Question: this question is a follow-up of my <URL>.
i'm just trying to white-fill an area 10% bigger than a simple polygon with ggplot2. maybe i'm grouping things wrong? here's a photo of the spike with reproducible code below

'''
# reproducible example
library(rgeos)
library(maptools)
library(raster)
shpct.tf <- tempfile() ; td <- tempdir()
download.file(
"ftp://ftp2.census.gov/geo/pvs/tiger2010st/09_Connecticut/09/tl_2010_09_state10.zip" ,
shpct.tf ,
mode = 'wb'
)
shpct.uz <- unzip( shpct.tf , exdir = td )
# read in connecticut
ct.shp <- readShapePoly( shpct.uz[ grep( 'shp$' , shpct.uz ) ] )
# box outside of connecticut
ct.shp.env <- gEnvelope( ct.shp )
ct.shp.out <- as( 1.2 * extent( ct.shp ), "SpatialPolygons" )
# difference between connecticut and its box
ct.shp.env.diff <- gDifference( ct.shp.env , ct.shp )
ct.shp.out.diff <- gDifference( ct.shp.out , ct.shp )
library(ggplot2)
# prepare both shapes for ggplot2
f.ct.shp <- fortify( ct.shp )
env <- fortify( ct.shp.env.diff )
outside <- fortify( ct.shp.out.diff )
# create all layers + projections
plot <- ggplot(data = f.ct.shp, aes(x = long, y = lat)) #start with the base-plot
layer1 <- geom_polygon(data=f.ct.shp, aes(x=long,y=lat), fill='black')
layer2 <- geom_polygon(data=env, aes(x=long,y=lat,group=group), fill='white')
layer3 <- geom_polygon(data=outside, aes(x=long,y=lat,group=id), fill='white')
co <- coord_map( project = "albers" , lat0 = 40.9836 , lat1 = 42.05014 )
# this works
plot + layer1
# this works
plot + layer2
# this works
plot + layer1 + layer2
# this works
plot + layer2 + co
# this works
plot + layer1 + layer3
# here's the problem: this breaks
plot + layer3 + co
# this also breaks, but it's ultimately how i want to display things
plot + layer1 + layer3 + co
# this looks okay in this example but
# does not work for what i'm trying to do-
# cover up points outside of the state
plot + layer3 + layer1 + co
'''
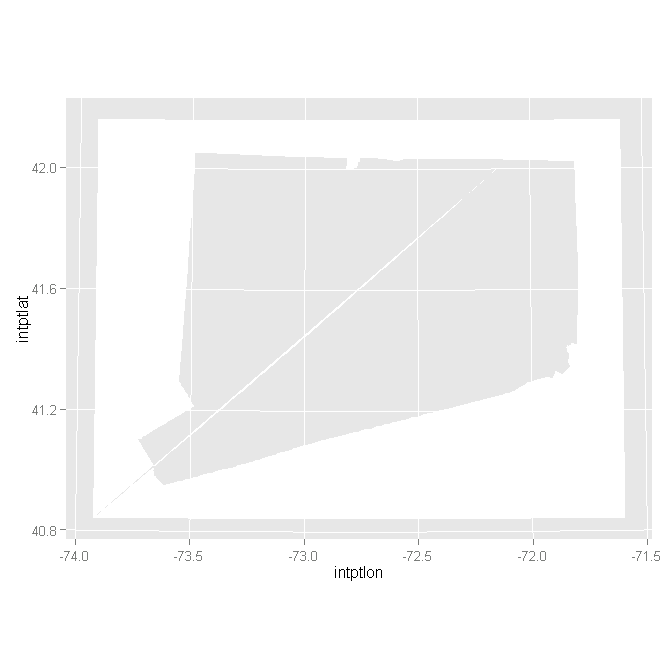
Answer: This is because 'coord_map', or more generally non-linear coordinates, internally interpolates vertices so that line is draw as a curve corresponding the coordinate.
In your case, interpolation will be performed between a point of the outer rectangle and a point of inner edge, which you see as the break.
You can change this by:
'''
co2 <- co
class(co2) <- c("hoge", class(co2))
is.linear.hoge <- function(coord) TRUE
plot + layer1 + layer3 + co2
'''

You can also find the difference of behavior here:
'''
ggplot(data.frame(x = c(0, 90), y = 45), aes(x, y)) + geom_line() + co + ylim(0, 90)
'''

'''
ggplot(data.frame(x = c(0, 90), y = 45), aes(x, y)) + geom_line() + co2 + ylim(0, 90)
'''